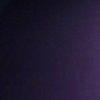
Label: space